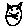
Label: cat